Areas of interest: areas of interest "V-KOOL Science and Technology Park"
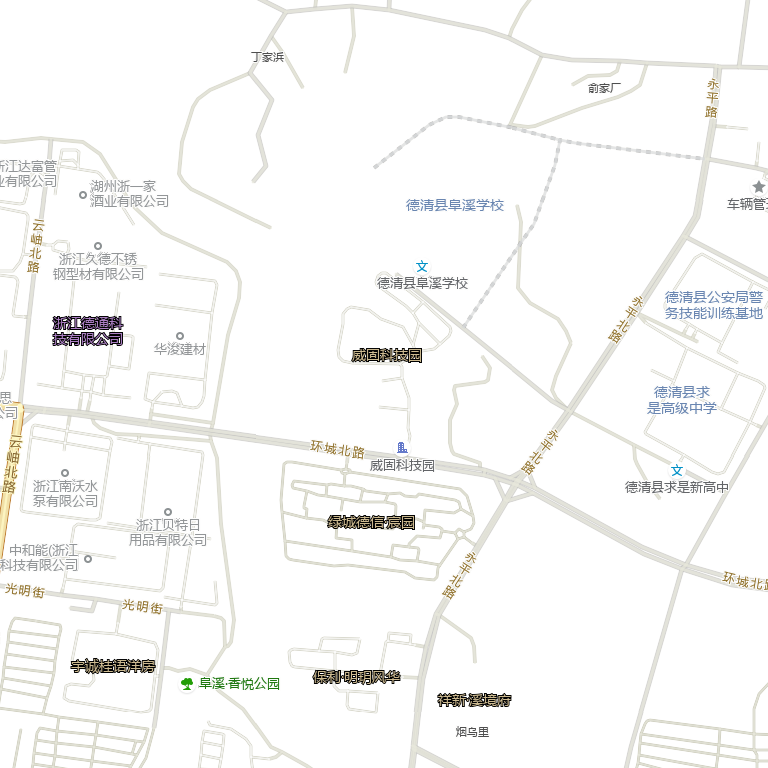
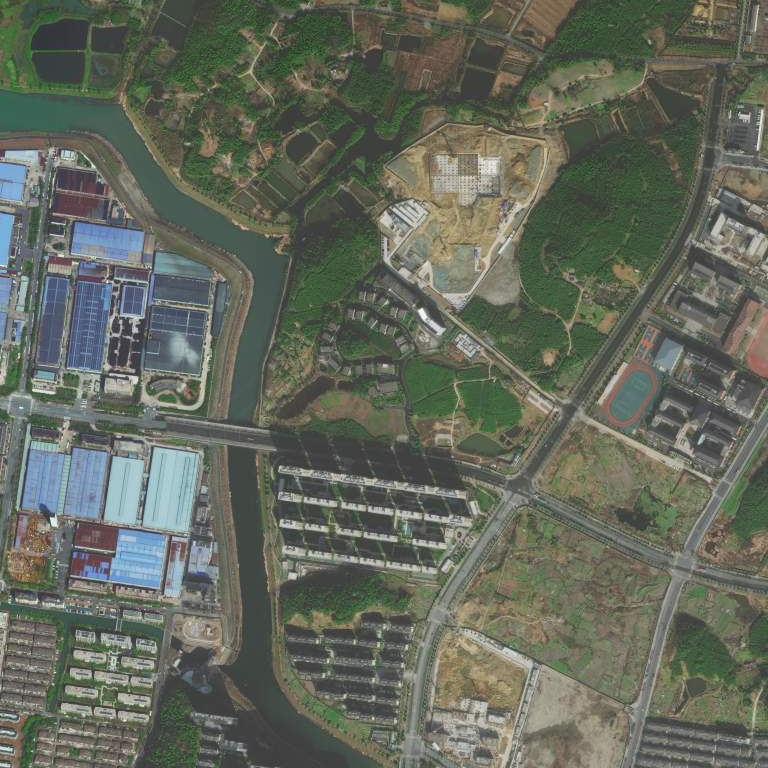